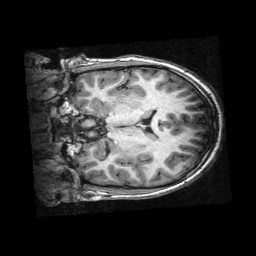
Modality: T1w
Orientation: coronal
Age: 12
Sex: male
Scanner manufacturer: siemens
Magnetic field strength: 3 T
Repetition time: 2.3 s
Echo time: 0.00336 s